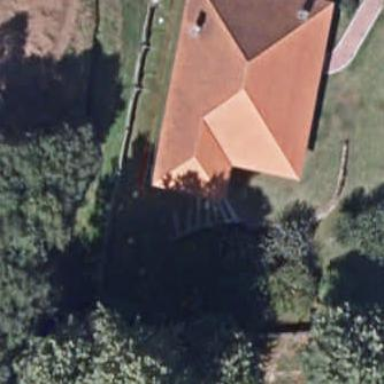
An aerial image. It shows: Simple and straightforward house.